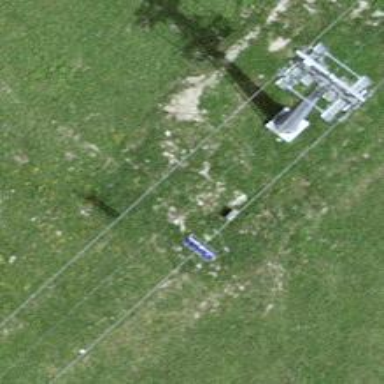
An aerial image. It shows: Chair lift.